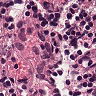
Metastatic tissue present: no